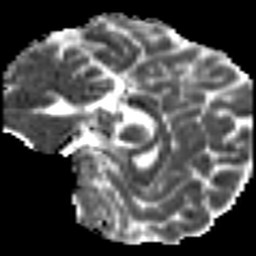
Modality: MD
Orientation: sagittal
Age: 23
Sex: female
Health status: ill
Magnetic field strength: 3 T
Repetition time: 8.4 s
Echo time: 0.0926 s